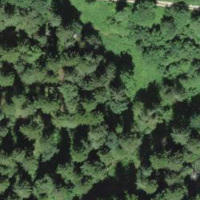
EUNIS habitat code: 43
Species observed at this site:
Filipendula ulmaria